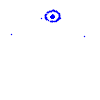
Particle: electron